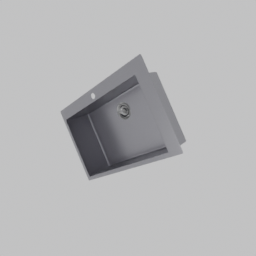
Label: appliances